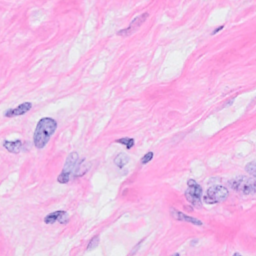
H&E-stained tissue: Breast